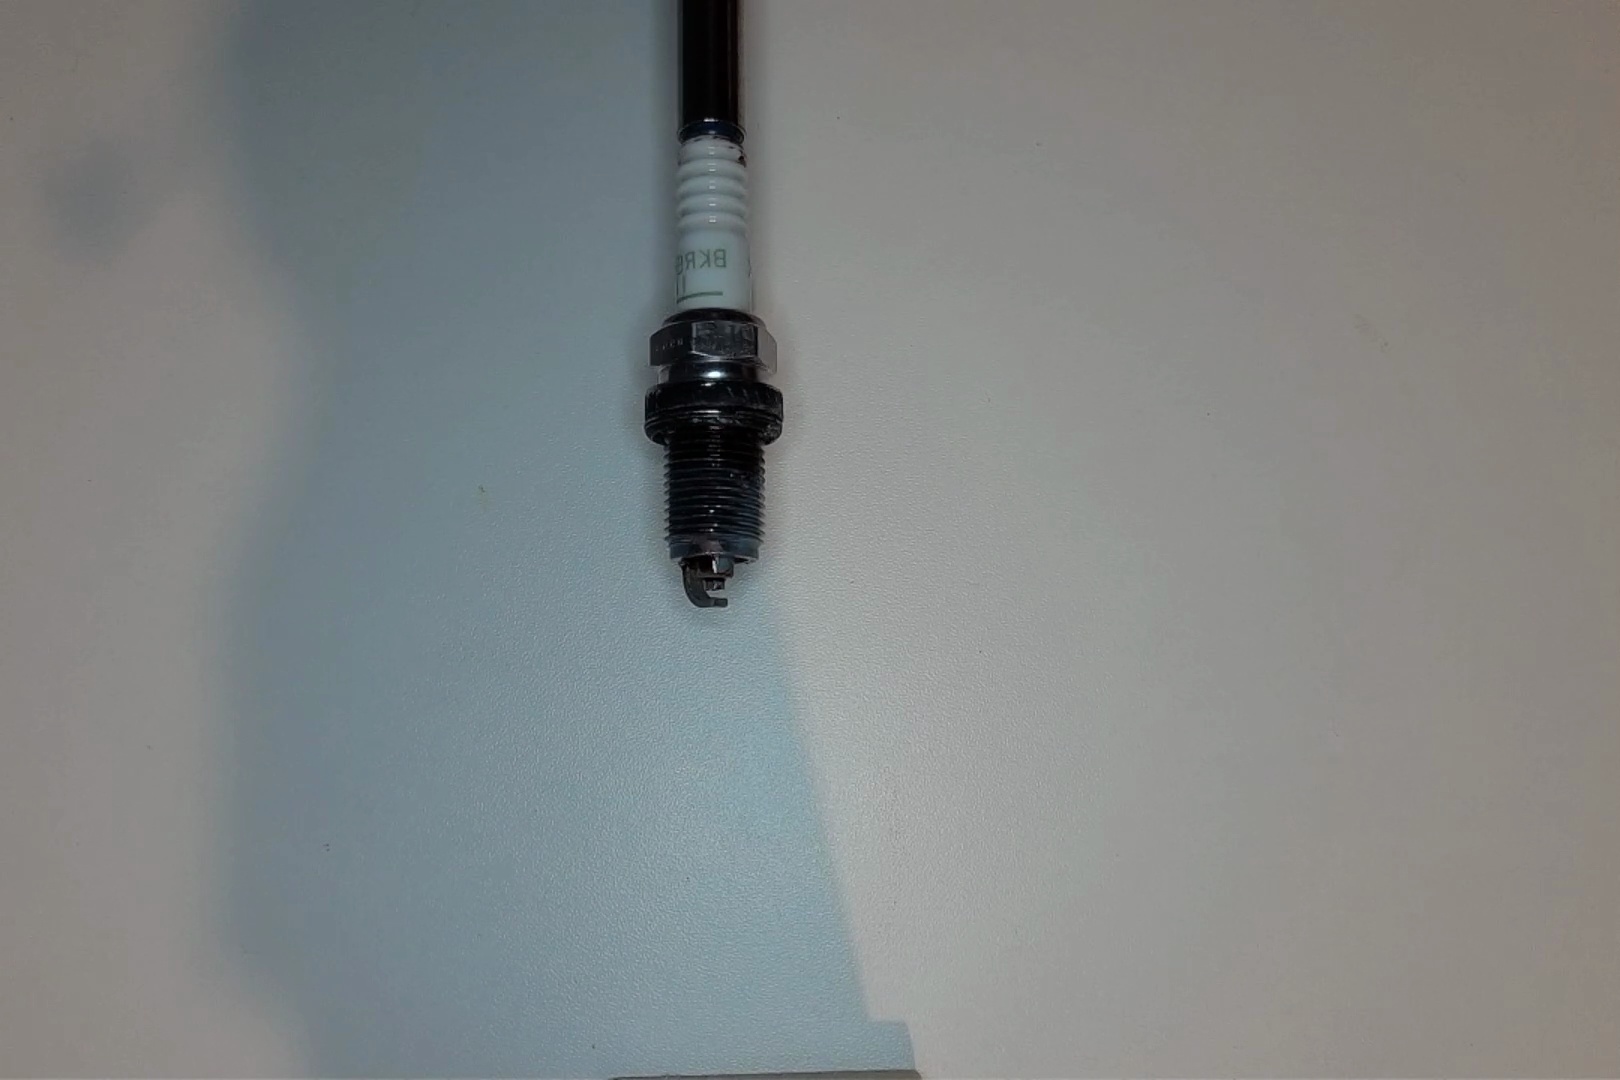
Label: anomaly